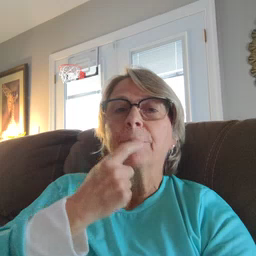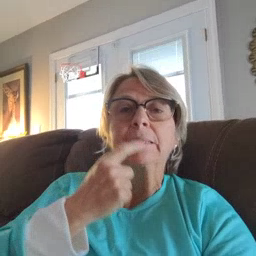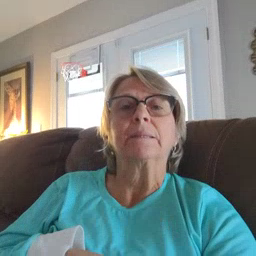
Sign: lips